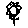
Label: flower